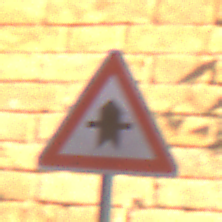
Verkehrszeichen: Vorfahrt
Umgebung: Outdoor, Urban
Tageszeit: MorningAfternoon
Wetter: Clear
Licht: Natural
Jahreszeit: NotSpecified
Kontrast: MediumContrast